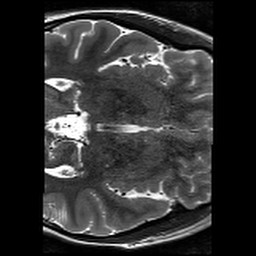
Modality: T2w
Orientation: axial
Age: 18
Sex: female